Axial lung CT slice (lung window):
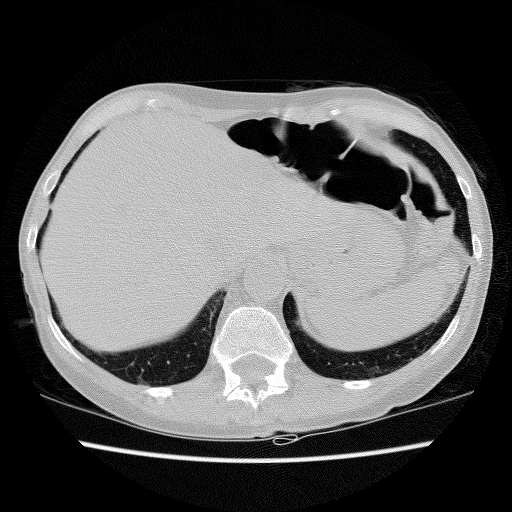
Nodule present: no